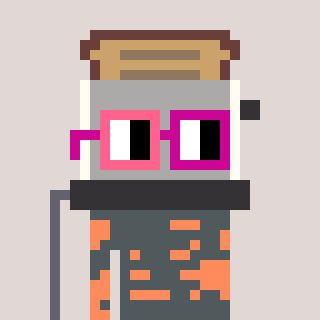
a pixel art character with square pink and red glasses, a toaster-shaped head and a peachy-colored body on a warm background